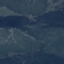
Land use / land cover class: HerbaceousVegetation